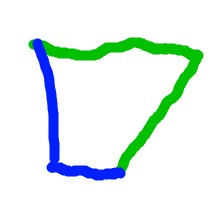
Shape: trapezoid